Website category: jobs
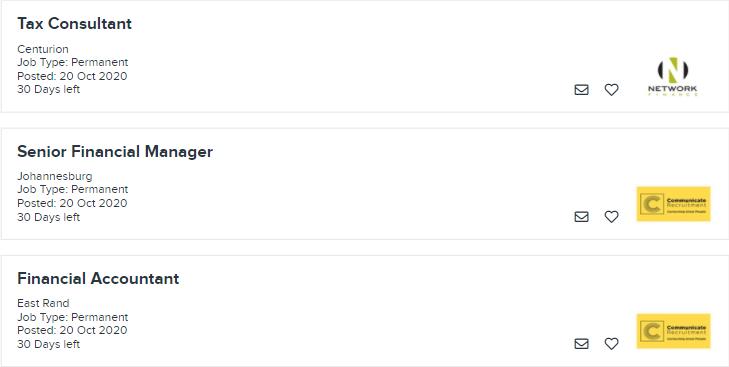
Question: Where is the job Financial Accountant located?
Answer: East Rand

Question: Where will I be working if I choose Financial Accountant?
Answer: East Rand

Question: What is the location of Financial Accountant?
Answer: East Rand

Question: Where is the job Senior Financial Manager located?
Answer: Johannesburg

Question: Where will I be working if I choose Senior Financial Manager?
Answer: Johannesburg

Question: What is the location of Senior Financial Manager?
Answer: Johannesburg

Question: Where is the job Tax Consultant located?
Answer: Centurion

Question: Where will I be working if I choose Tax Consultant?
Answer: Centurion

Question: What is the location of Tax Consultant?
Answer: Centurion

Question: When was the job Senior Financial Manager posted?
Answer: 20 Oct 2020

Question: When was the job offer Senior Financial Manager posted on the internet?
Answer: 20 Oct 2020

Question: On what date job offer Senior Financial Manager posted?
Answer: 20 Oct 2020

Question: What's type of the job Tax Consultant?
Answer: Job Type: Permanent

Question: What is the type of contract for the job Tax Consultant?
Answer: Job Type: Permanent

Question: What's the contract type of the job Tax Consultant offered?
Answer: Job Type: Permanent

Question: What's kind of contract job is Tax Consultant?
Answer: Job Type: Permanent

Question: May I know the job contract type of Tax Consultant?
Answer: Job Type: Permanent

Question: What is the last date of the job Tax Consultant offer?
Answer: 30 Days left

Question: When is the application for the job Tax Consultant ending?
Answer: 30 Days left

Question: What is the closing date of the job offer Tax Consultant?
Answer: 30 Days left

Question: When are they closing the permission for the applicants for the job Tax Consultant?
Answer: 30 Days left

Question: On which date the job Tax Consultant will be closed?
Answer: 30 Days left

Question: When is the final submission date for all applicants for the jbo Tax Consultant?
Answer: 30 Days left

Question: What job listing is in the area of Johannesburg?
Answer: Senior Financial Manager

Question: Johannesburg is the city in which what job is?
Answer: Senior Financial Manager

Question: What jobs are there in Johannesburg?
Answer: Senior Financial Manager

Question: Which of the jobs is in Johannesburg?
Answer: Senior Financial Manager

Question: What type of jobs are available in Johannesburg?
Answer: Senior Financial Manager

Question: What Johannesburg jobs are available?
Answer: Senior Financial Manager

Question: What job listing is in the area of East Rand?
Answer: Financial Accountant

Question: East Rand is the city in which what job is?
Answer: Financial Accountant

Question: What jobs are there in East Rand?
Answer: Financial Accountant

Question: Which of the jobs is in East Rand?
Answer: Financial Accountant

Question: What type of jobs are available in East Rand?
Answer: Financial Accountant

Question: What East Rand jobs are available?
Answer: Financial Accountant

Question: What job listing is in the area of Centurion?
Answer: Tax Consultant

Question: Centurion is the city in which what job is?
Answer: Tax Consultant

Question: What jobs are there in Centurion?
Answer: Tax Consultant

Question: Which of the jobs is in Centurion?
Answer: Tax Consultant

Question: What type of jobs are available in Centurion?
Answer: Tax Consultant

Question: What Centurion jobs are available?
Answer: Tax Consultant